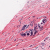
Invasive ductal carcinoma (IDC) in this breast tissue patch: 0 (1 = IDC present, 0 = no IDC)